Question: I am trying to plot two histograms in one plot, but the way these two groups are distributed makes the histogram a little hard to interpret. My histogram now looks like this:

This is my code:
'''
hist(GROUP1, col=rgb(0,0,1,1/2), breaks=100, freq=FALSE,xlab="X",main="") # first histogram
hist(GROUP1, col=rgb(1,0,0,1/2), breaks=100, freq=FALSE , add=T) # second
legend(0.025,600,legend=c("group 1","group 2"),col=c(rgb(1,0,0,1/2),rgb(0,0,1,1/2)),pch=20,bty="n",cex=1.5)
'''
Is it possible to plot this histograms, with the bars of the two groups right next to each other, instead of them overlapping? I realize that that might add some confusion, since the X-axis represents a continuous variable... Other suggestions of how to make this plot in more clear are of course also welcome!
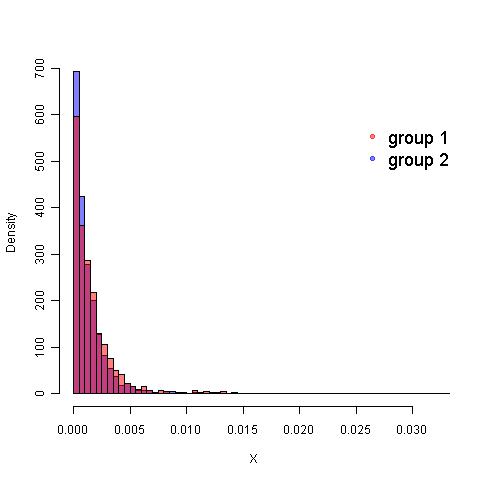
Answer: You could misuse 'barplot' for it:
'''
multipleHist <- function(l, col=rainbow(length(l))) {
## create hist for each list element
l <- lapply(l, hist, plot=FALSE);
## get mids
mids <- unique(unlist(lapply(l, function(x)x$mids)))
## get densities
densities <- lapply(l, function(x)x$density[match(x=mids, table=x$mids, nomatch=NA)]);
## create names
names <- unique(unlist(lapply(l, function(x)x$breaks)))
a <- head(names, -1)
b <- names[-1]
names <- paste("(", a, ", ", b, "]", sep="");
## create barplot list
h <- do.call(rbind, densities);
## set names
colnames(h) <- names;
## draw barplot
barplot(h, beside=TRUE, col=col);
invisible(l);
}
'''
Example:
'''
x <- lapply(c(1, 1.1, 4), rnorm, n=1000)
multipleHist(x)
'''

Here is an example to draw a x-axis like the OP suggested. IMHO this is very misleading (because bins of a barplot are not continuous values) and should be used.
'''
multipleHist <- function(l, col=rainbow(length(l))) {
## create hist for each list element
l <- lapply(l, hist, plot=FALSE);
## get mids
mids <- unique(unlist(lapply(l, function(x)x$mids)))
## get densities
densities <- lapply(l, function(x)x$density[match(x=mids, table=x$mids, nomatch=NA)]);
## create names
breaks <- unique(unlist(lapply(l, function(x)x$breaks)))
a <- head(breaks, -1)
b <- breaks[-1]
names <- paste("(", a, ", ", b, "]", sep="");
## create barplot list
h <- do.call(rbind, densities);
## set names
colnames(h) <- names;
## draw barplot
barplot(h, beside=TRUE, col=col, xaxt="n");
## draw x-axis
at <- axTicks(side=1, axp=c(par("xaxp")[1:2], length(breaks)-1))
labels <- seq(min(breaks), max(breaks), length.out=1+par("xaxp")[3])
labels <- round(labels, digits=1)
axis(side=1, at=at, labels=breaks)
invisible(l);
}
'''

Please find the complete source code on <URL>.